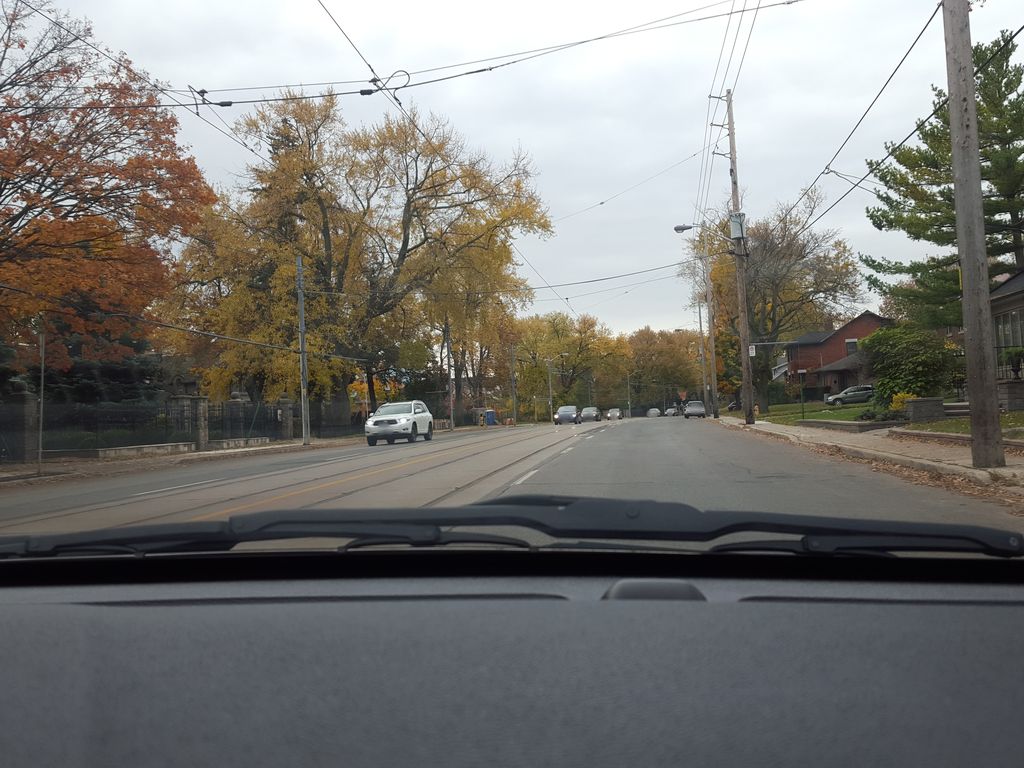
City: toronto